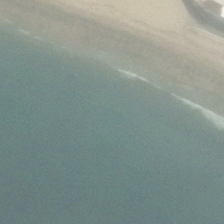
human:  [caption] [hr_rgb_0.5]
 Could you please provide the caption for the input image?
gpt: yellow beach is near a piece of green ocean .

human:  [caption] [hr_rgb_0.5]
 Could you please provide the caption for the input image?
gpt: yellow beach is near a piece of green ocean .

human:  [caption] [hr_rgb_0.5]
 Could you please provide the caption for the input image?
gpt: yellow beach is near a piece of green ocean .

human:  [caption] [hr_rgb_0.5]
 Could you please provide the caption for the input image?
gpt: yellow beach is near a piece of green ocean .

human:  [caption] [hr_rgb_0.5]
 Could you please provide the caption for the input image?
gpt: yellow beach is near a piece of green ocean .